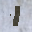
Label: 1